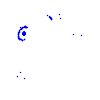
Particle: proton